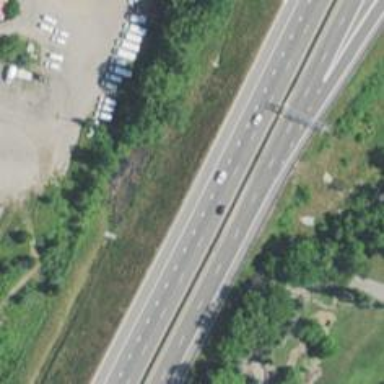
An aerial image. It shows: Asphalt motorway.